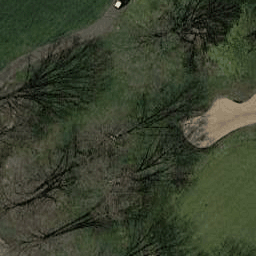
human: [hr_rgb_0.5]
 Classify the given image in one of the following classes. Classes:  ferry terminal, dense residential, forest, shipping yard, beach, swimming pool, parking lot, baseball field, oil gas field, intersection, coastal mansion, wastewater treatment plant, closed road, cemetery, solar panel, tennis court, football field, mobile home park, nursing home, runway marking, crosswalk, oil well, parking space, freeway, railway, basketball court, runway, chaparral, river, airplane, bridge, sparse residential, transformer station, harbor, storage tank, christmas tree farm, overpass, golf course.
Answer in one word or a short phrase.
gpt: golf course